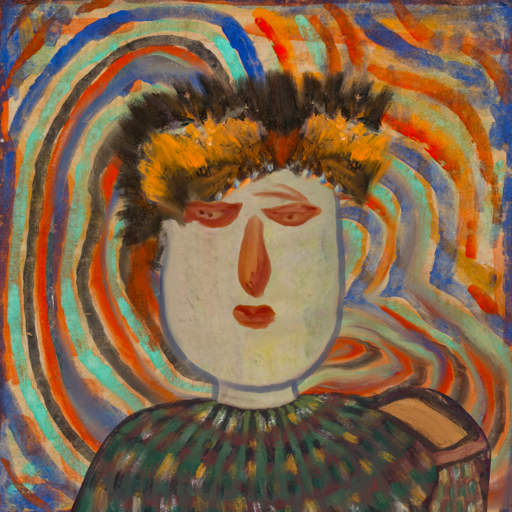
Background: Sisters, Head And Neck Front: Hill_Girl, Face Front: Pious_Lady, Bust: After_Raid, Hair Front: Blank, Head Accessory: Gypsy_Queen, Second Necklace: Blank, Necklace: Blank, Baby: Blank